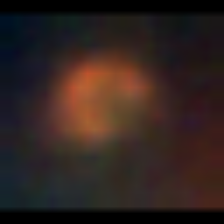
Taxon: NanoPlankton
Group: Other